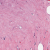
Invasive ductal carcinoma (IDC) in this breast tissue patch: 0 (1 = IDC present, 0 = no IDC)